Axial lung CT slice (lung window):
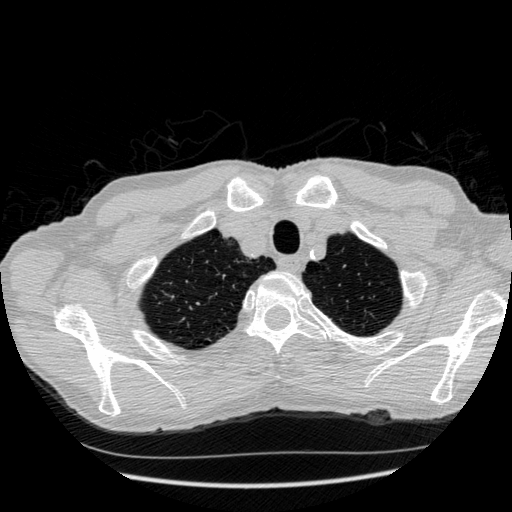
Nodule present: no